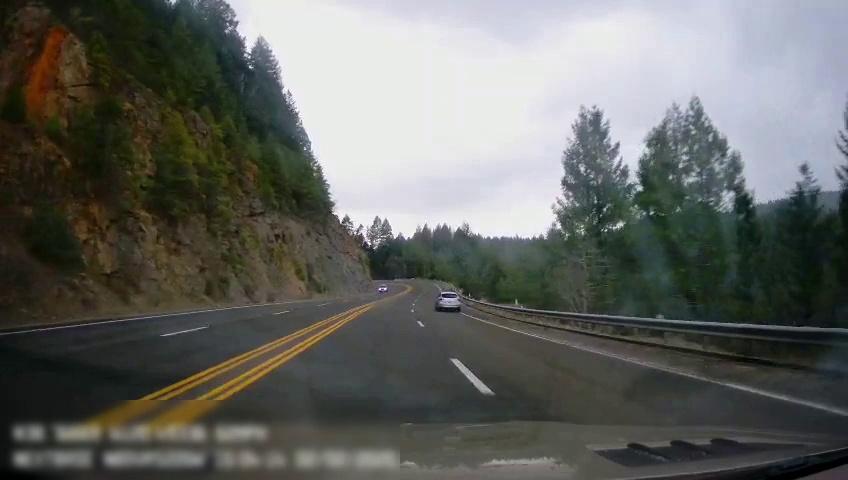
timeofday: Day
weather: Cloudy
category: Drivable Space
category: Vehicles | Car
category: Vehicles | Car
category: Lanes | Alternate Lane
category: Lanes | Alternate Lane
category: Lanes | Alternate Lane
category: Lanes | Current Lane
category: Lanes | Current Lane
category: Lanes | Alternate Lane